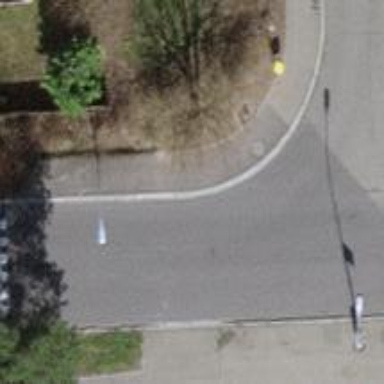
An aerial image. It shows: Paved footway with crossing.